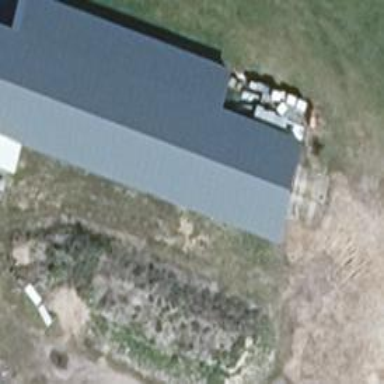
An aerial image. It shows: Farm auxiliary building.